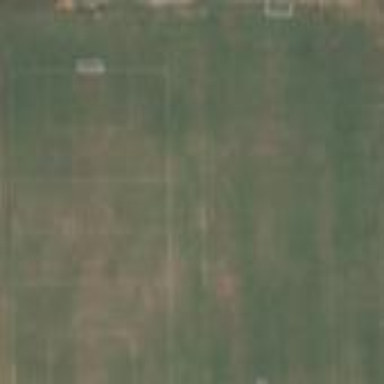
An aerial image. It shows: Soccer pitch designated for leisure and sports activities.